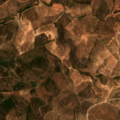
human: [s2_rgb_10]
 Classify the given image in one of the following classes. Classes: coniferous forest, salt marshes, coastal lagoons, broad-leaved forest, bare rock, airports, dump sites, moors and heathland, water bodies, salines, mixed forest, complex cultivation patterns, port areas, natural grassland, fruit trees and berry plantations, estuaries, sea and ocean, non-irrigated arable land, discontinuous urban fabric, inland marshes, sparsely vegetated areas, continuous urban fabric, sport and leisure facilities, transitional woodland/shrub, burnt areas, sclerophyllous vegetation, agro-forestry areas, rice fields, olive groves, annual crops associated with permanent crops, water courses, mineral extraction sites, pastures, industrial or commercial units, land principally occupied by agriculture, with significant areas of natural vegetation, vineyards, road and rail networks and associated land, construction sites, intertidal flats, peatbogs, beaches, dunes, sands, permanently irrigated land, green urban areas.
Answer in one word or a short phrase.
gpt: land principally occupied by agriculture, with significant areas of natural vegetation, broad-leaved forest, sclerophyllous vegetation, transitional woodland/shrub